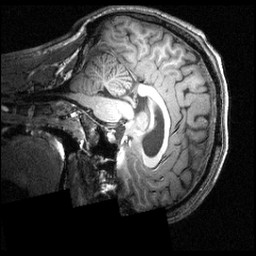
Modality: T1w
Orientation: sagittal
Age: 24
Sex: male
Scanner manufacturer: siemens
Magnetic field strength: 3.951 T
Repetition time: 1.5 s
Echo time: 0.00335 s